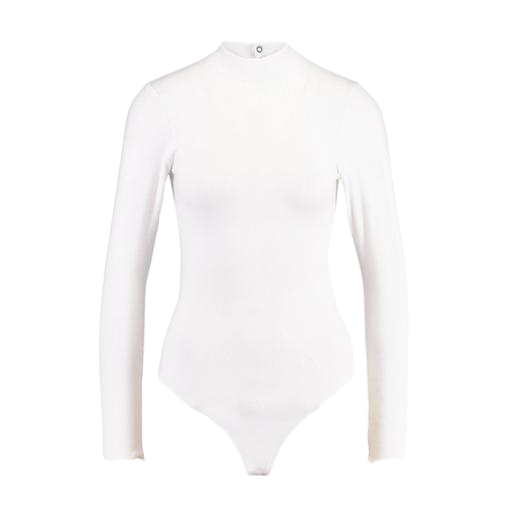
white body suit, white plus size mock-neck top only macy, white henley long-sleeved ribbed-jersey top, white background